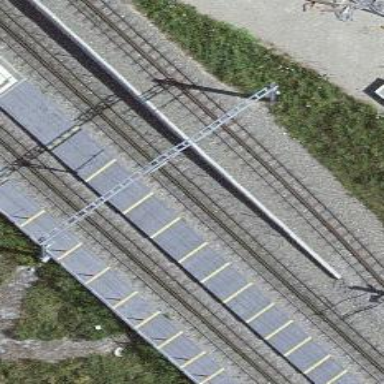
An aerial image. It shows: Railway yard with single rail track. The electrified track has contact line for power supply.